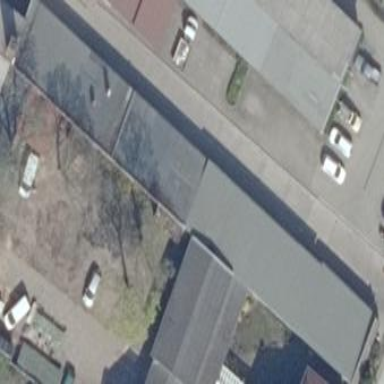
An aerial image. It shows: Group of garages.